Field crop: maize
Growth stage: 2
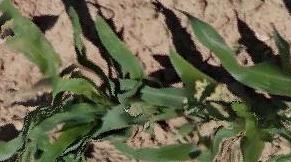
Species: maize